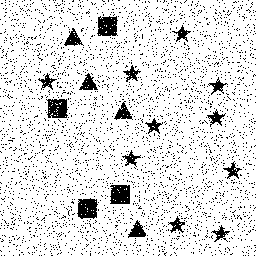
Squares: 4
Triangles: 4
Stars: 10
Total shapes: 18